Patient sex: M
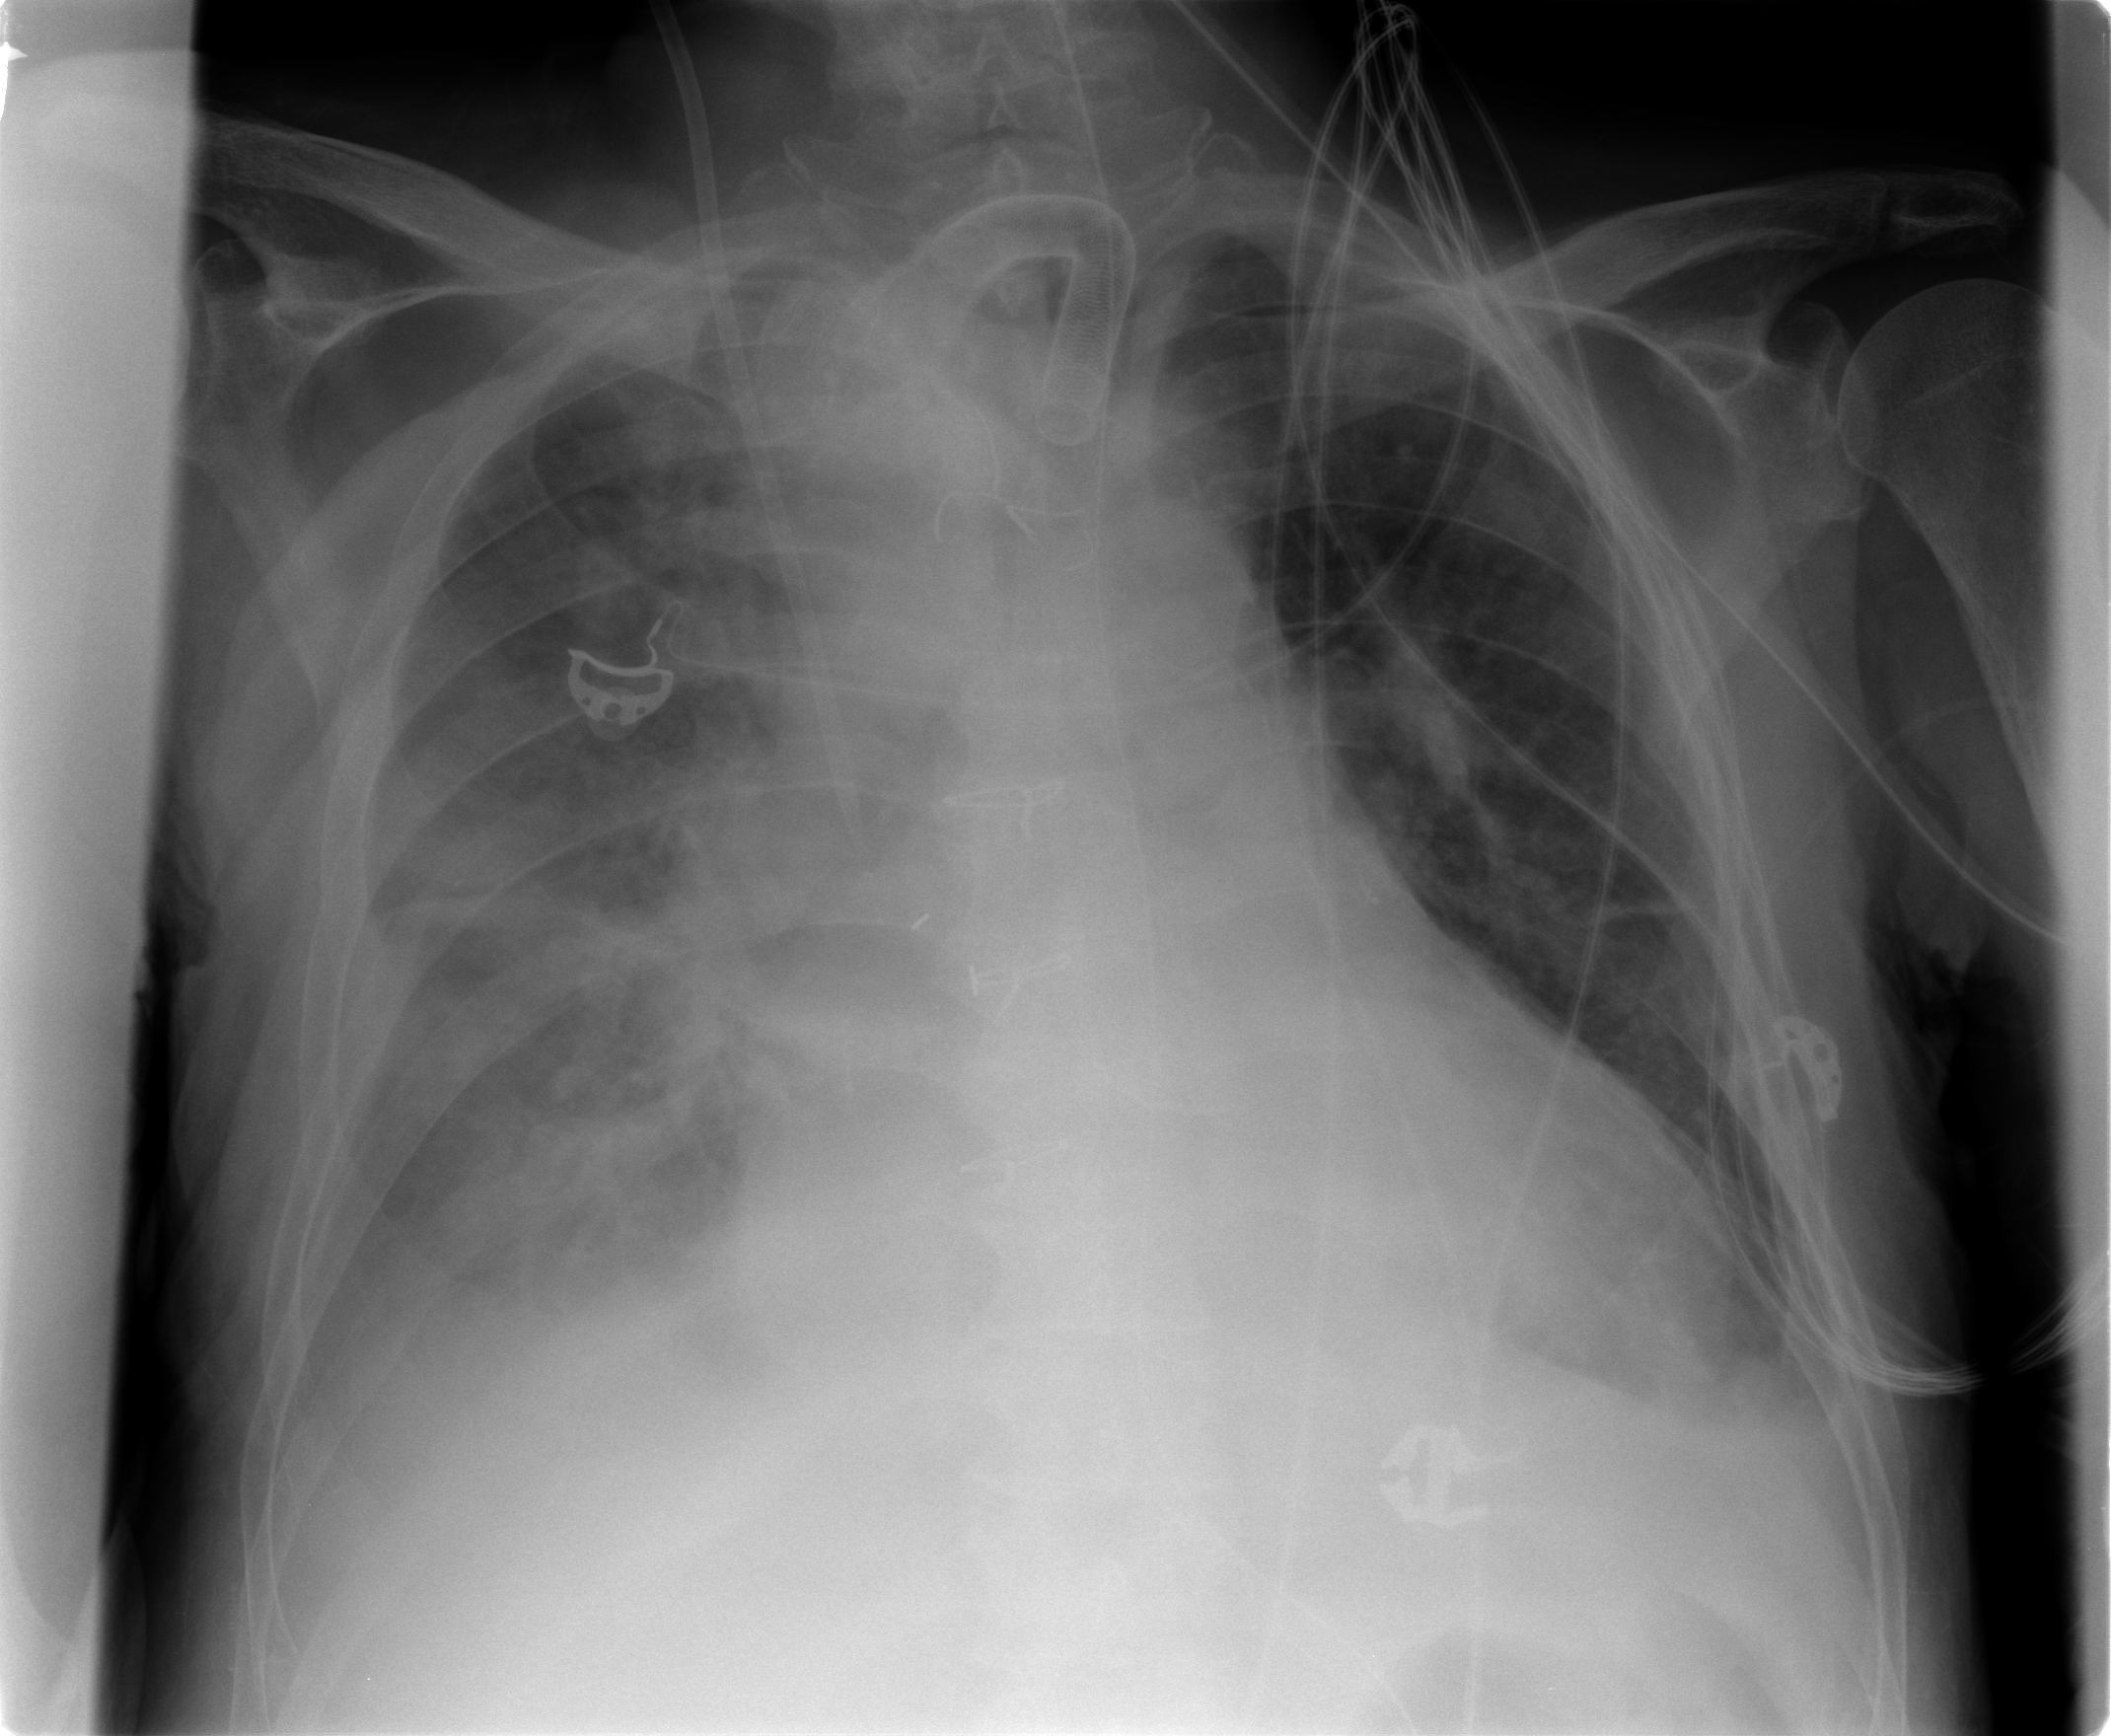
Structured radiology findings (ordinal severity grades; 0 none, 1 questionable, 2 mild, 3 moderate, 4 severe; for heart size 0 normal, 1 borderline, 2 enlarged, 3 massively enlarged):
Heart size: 2
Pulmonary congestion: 2
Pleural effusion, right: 3
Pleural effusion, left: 2
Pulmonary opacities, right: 2
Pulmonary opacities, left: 0
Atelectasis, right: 2
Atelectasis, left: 2